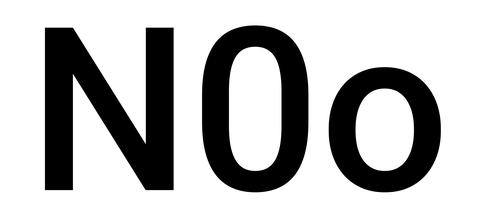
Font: Roboto_Medium